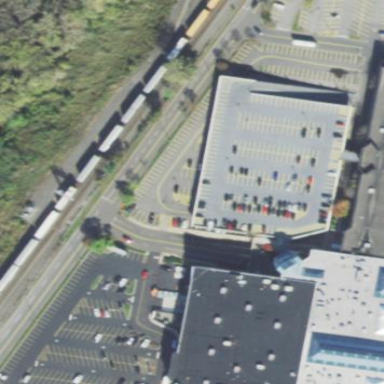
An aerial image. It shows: Multi-storey parking building.